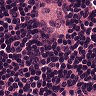
Metastatic tissue present: no